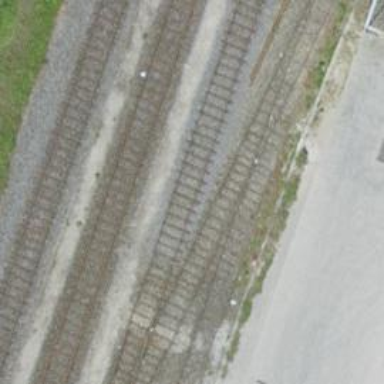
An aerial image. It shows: Single railway spur track.